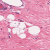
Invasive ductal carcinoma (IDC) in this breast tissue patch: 0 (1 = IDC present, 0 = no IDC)